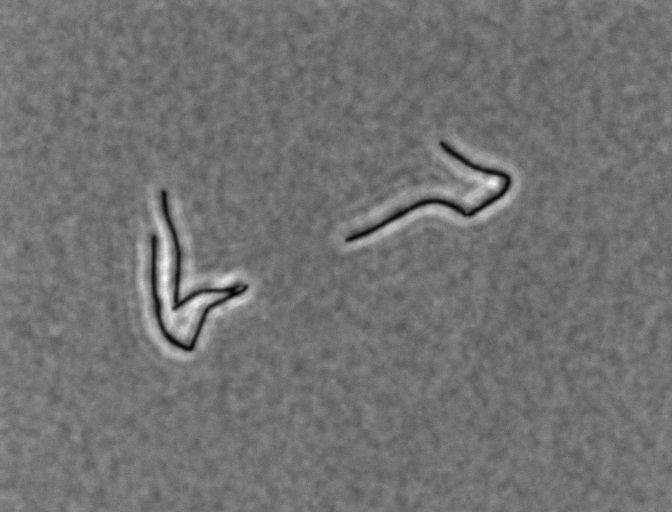
Phase contrast microscopy, 60x objective, 3 h incubation